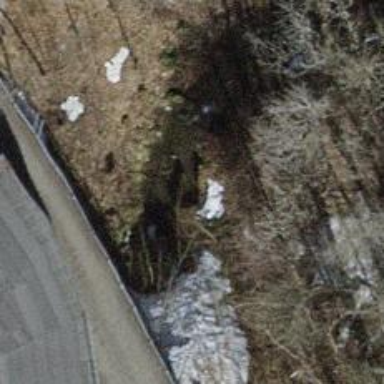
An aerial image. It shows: Culvert tunnel.